Question: I have this code to draw some text on my HTML Canvas :
'''
$("#canvastext").keyup(function(){
ctx.lineWidth = 8;
ctx.font = '20pt Arial';
ctx.strokeStyle = 'black';
ctx.fillStyle = 'white';
ctx.textAlign = 'center';
var text = document.getElementById('canvastext').value;
text = text.toUpperCase();
x = canvas.width/2;
y = canvas.height - canvas.height/4.5;
ctx.clearRect(0, 0, canvas.width, canvas.height);
ctx.strokeText(text, x, y);
ctx.fillText(text, x, y);
});
'''
But why some characters have this strange shape :

Why 'A', 'M,' 'V', 'W' have ugly stroke lines?
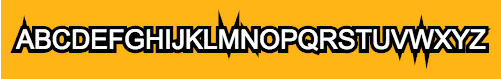
Answer: It's because the 'linejoin' property in 'canvas' is default to 'miter', and when the line join angle is smaller, it'll create a sharper join at the point, which will extend longer.
Solution:
1. Set ctx.miterLimit, like ctx.miterLimit=1.
2. Use other lineJoin value, like round, '
'''
var canvas = document.getElementById('cv');
var canvas2 = document.getElementById('cv2');
var ctx = canvas.getContext('2d');
var ctx2 = canvas2.getContext('2d');
$("#canvastext").keyup(function(){
ctx.lineWidth = 8;
ctx.font = '20pt Arial';
ctx.strokeStyle = 'black';
ctx.fillStyle = 'white';
ctx.textAlign = 'center';
ctx.miterLimit = 2;
ctx2.lineWidth = 8;
ctx2.font = '20pt Arial';
ctx2.strokeStyle = 'black';
ctx2.fillStyle = 'white';
ctx2.textAlign = 'center';
ctx2.lineJoin = 'round';
var text = document.getElementById('canvastext').value;
text = text.toUpperCase();
x = canvas.width/2;
y = canvas.height - canvas.height/4.5;
ctx.clearRect(0, 0, canvas.width, canvas.height);
ctx.strokeText(text, x, y);
ctx.fillText(text, x, y);
x = canvas2.width/2;
y = canvas2.height - canvas.height/4.5;
ctx2.clearRect(0, 0, canvas.width, canvas.height);
ctx2.strokeText(text, x, y);
ctx2.fillText(text, x, y);
});
'''
'''
<script src="https://ajax.googleapis.com/ajax/libs/jquery/2.1.1/jquery.min.js"></script>
<input type="text" id="canvastext"/><br/>
<canvas id="cv" width="300" height="150" style="border:1px solid #d3d3d3;">
Your browser does not support the HTML5 canvas tag.</canvas>
<canvas id="cv2" width="300" height="150" style="border:1px solid #d3d3d3;">
Your browser does not support the HTML5 canvas tag.</canvas>
'''